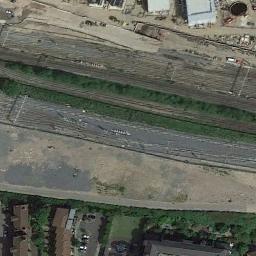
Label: railway